Field crop: maize
Growth stage: 2
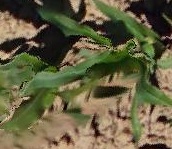
Species: maize